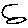
Label: moon